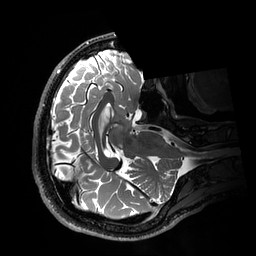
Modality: T2w
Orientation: axial